Field crop: maize
Growth stage: 2
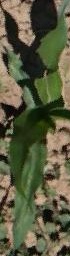
Species: maize